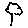
Label: tree